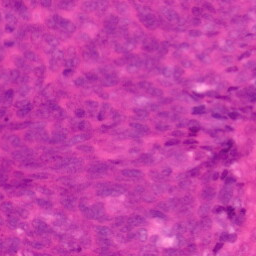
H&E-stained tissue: Colon